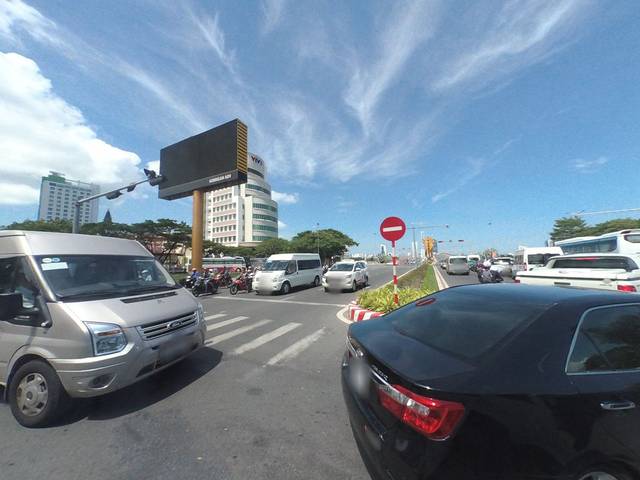
Region: Vietnam
Coordinates: 16.061, 108.223